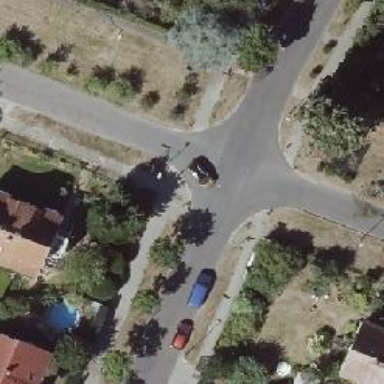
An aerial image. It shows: Unmarked road crossing.